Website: crate-barrel
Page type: billing-address
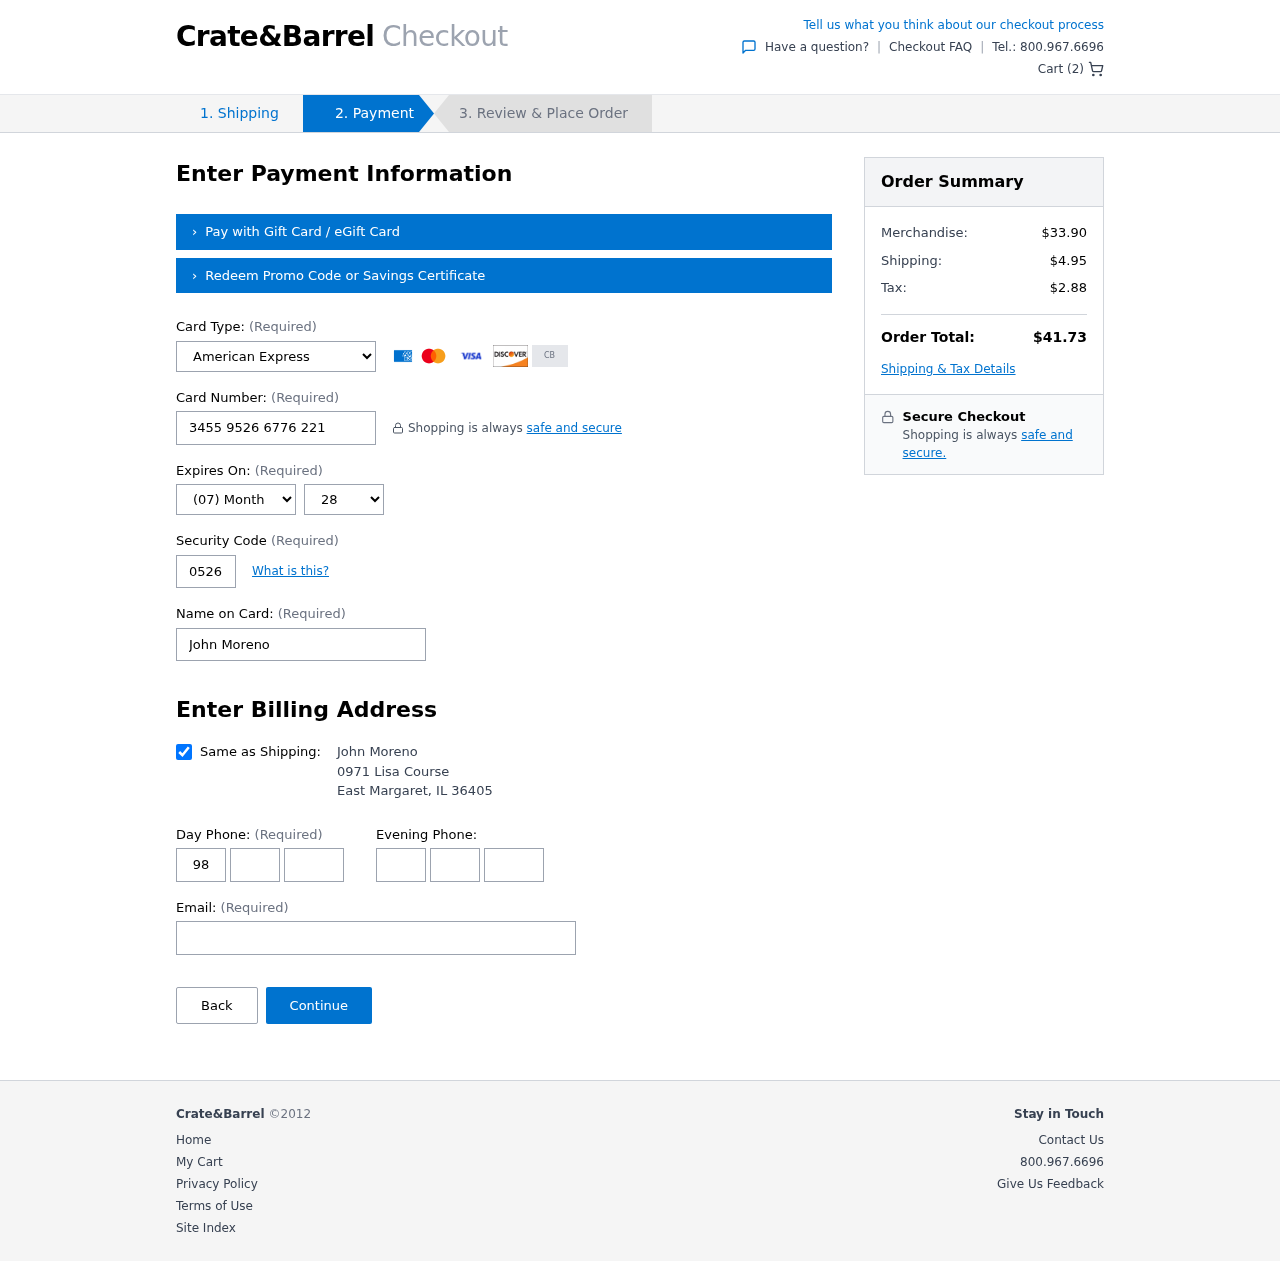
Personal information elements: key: PII_CARD_CVV
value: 0526
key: PII_CARD_EXPIRY_MONTH
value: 07
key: PII_CARD_EXPIRY_YEAR
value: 28
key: PII_CARD_NUMBER
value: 3455 9526 6776 221
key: PII_CARD_TYPE
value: American Express
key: PII_CITY
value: East Margaret
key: PII_EMAIL
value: john_moreno@yahoo.com
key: PII_FULLNAME
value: John Moreno
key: PII_PHONE_AREA
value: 988
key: PII_PHONE_PREFIX
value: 968
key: PII_PHONE_SUFFIX
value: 0618
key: PII_POSTCODE
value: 36405
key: PII_STATE_ABBR
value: IL
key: PII_STREET
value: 0971 Lisa Course
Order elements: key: ORDER_NUM_ITEMS
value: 2
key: ORDER_SUBTOTAL
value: $33.90
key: ORDER_SHIPPING_COST
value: $4.95
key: ORDER_TAX
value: $2.88
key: ORDER_TOTAL
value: $41.73